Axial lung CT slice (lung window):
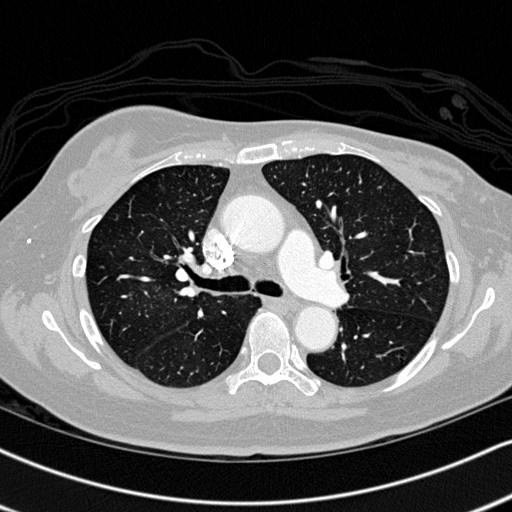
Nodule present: no